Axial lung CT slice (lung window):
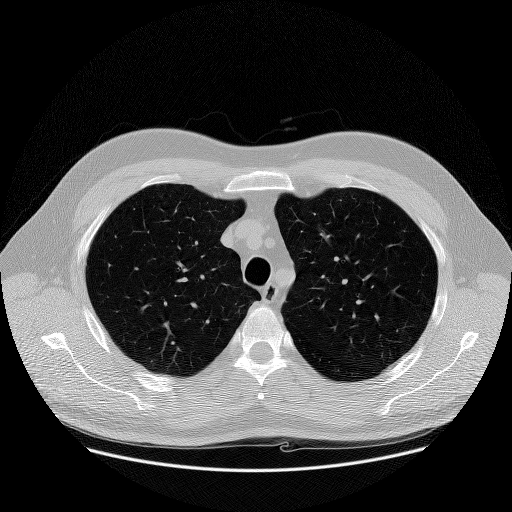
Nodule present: no